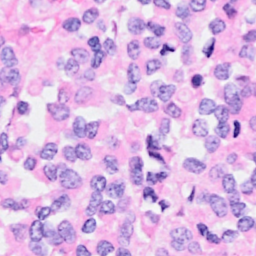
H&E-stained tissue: Breast